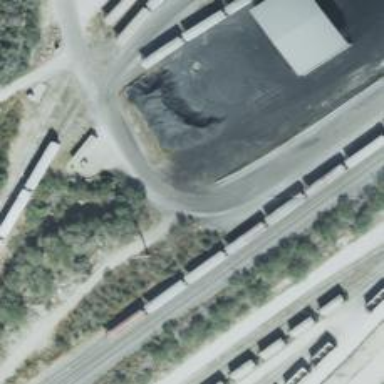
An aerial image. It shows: Railway siding with rails.